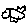
Label: bird